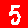
Digit: 5